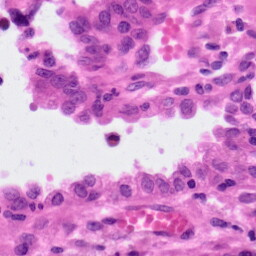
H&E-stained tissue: Lung